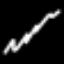
Label: squiggle